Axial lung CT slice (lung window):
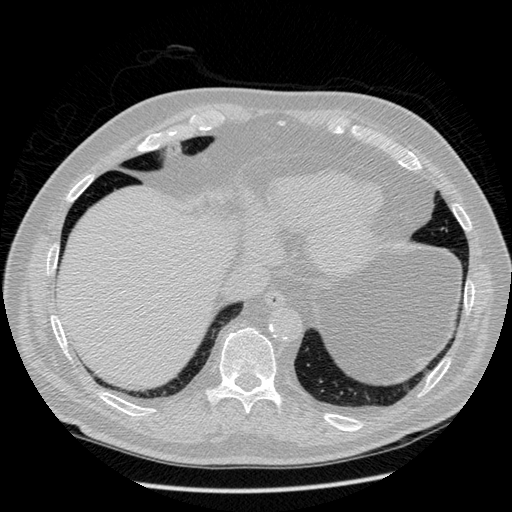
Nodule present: no